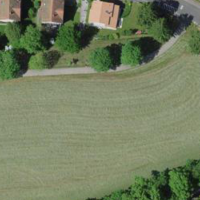
EUNIS habitat code: 55
Species observed at this site:
Sambucus nigra